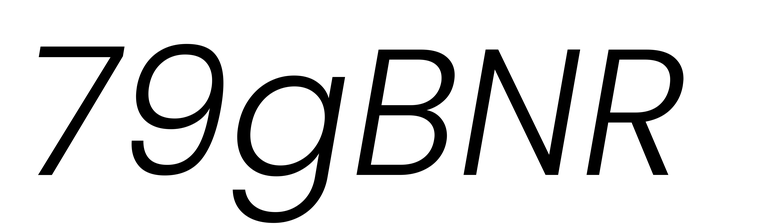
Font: Poppins-LightItalic